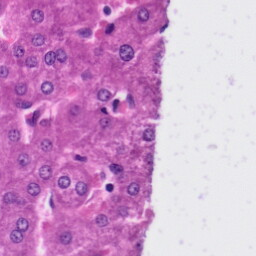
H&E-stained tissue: Liver